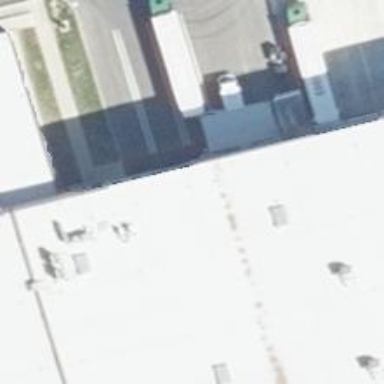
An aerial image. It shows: Commercial building.